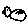
Label: bird